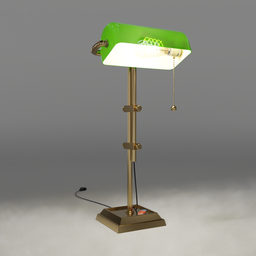
Label: lighting